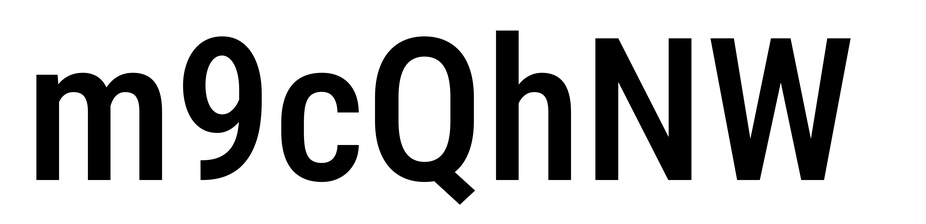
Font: Roboto_Condensed_Medium